【题型】选择题　【知识点】平面几何　【难度】medium
如图，$BP$、$CP$ 分别平分 $\angle ABD$、$\angle ACD$，若 $\angle BAC = \alpha$，$\angle BPC = \beta$，则 $\angle BDC$ 等于（ ）

A. $\alpha + \beta$ \quad
B. $180^\circ - 2\beta + \alpha$ \quad
C. $2\beta - \alpha$ \quad
D. $2\alpha - \beta$
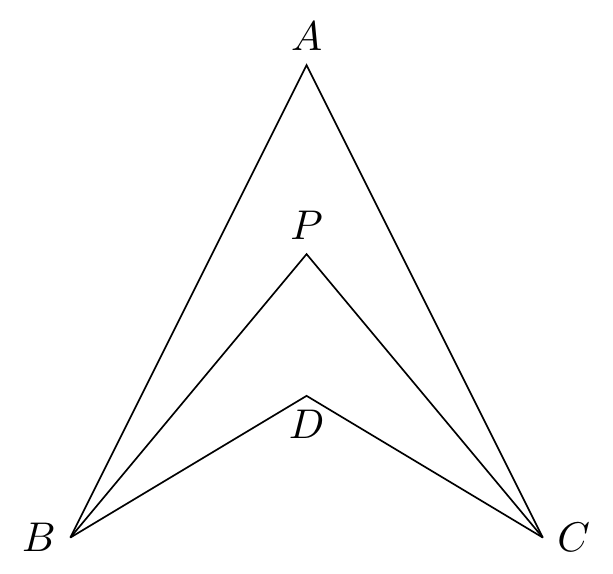
【解答】
解：连接 $AP$ 并延长，如图所示：

由三角形外角性质可知 $\angle BPE = \angle BAP + \angle ABP$；$\angle CPE = \angle CAP + \angle ACP$；

$\because BP$、$CP$ 分别平分 $\angle ABD$、$\angle ACD$，

$\therefore \angle ABP = \frac{1}{2} \angle ABD$；$\angle ACP = \frac{1}{2} \angle ACD$；

$\because \angle BAC = \alpha$，$\angle BPC = \beta$，

$\therefore \angle \beta = \angle BPC$

$= \angle BPE + \angle CPE$

$= (\angle BAP + \angle ABP) + (\angle CAP + \angle ACP)$

$= (\angle BAP + \angle CAP) + \frac{1}{2} \angle ABD + \frac{1}{2} \angle ACD$

$= \alpha + \frac{1}{2} (\angle ABD + \angle ACD)$，

$\therefore \angle ABD + \angle ACD = 2(\beta - \alpha)$，

连接 $AD$ 并延长，如图所示：

$\therefore \angle BDC = \angle BDF + \angle CDF$

$= (\angle ABD + \angle BAD) + (\angle ACD + \angle CAD)$

$= \angle ABD + \angle BAC + \angle ACD$

$= \angle BAC + (\angle ABD + \angle ACD)$

$= \alpha + 2(\beta - \alpha)$

$= 2\beta - \alpha$，

故选：C。
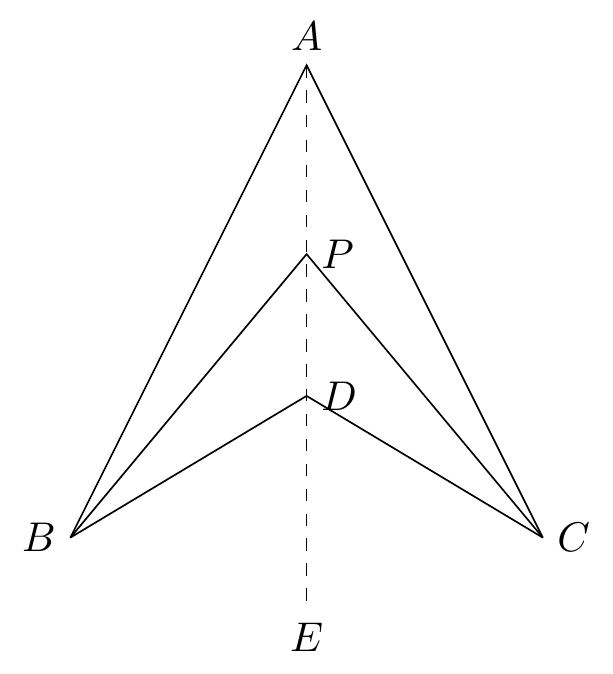
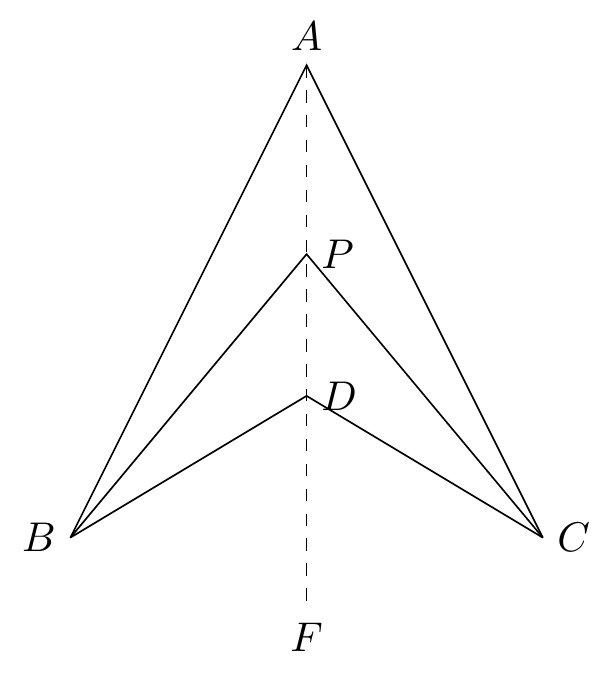